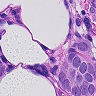
Metastatic tissue present: yes